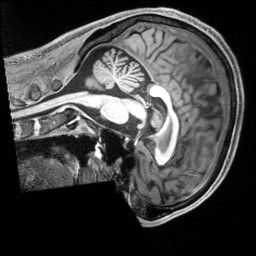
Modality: T1w
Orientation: sagittal
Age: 26
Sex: male
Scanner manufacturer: siemens
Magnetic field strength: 3 T
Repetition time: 2.3 s
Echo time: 0.00229 s